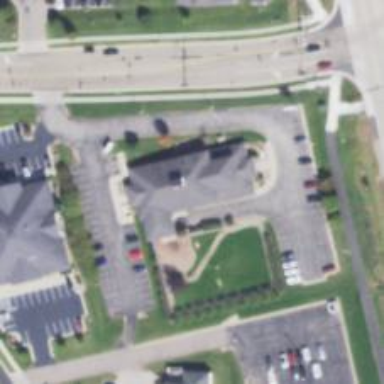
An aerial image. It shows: Veterinary facility.